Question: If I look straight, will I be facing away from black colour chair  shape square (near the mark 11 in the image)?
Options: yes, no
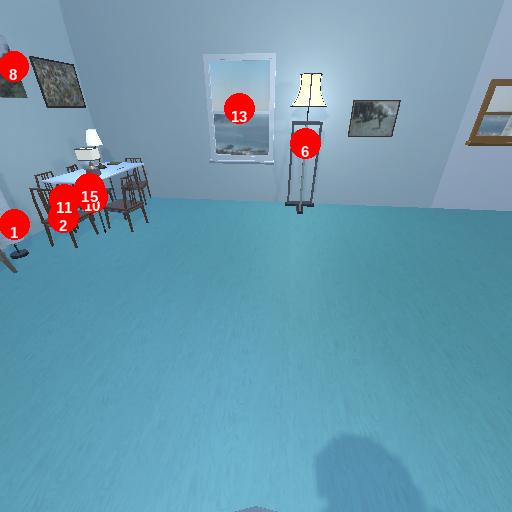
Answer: yes